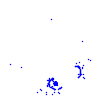
Particle: pion